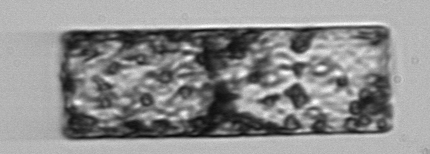
Label: Guinardia_flaccida